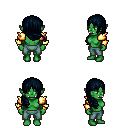
a pixel art fantasy rpg character, female body template, orc, green skin, gold arm armor, teal pants, raven right-swept hairstyle, four views (front, back, left, right), 2x2 character sprite sheet, small pixel art, hard edges, no anti-aliasing